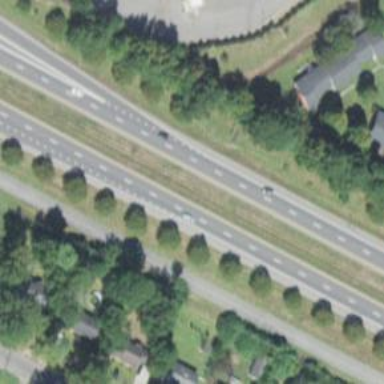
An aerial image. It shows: View of motorway.